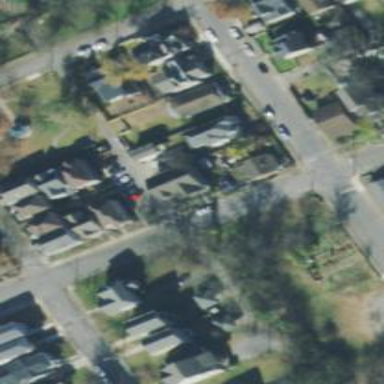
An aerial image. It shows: Alley classified as service road.